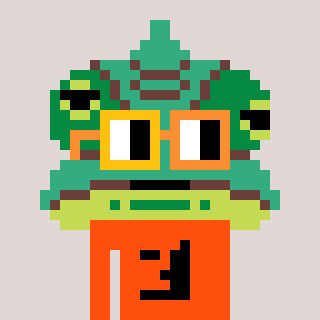
a pixel art character with square yellow and orange glasses, a chameleon-shaped head and a orange-colored body on a warm background